The image is the raw acceleration waveform (amplitude versus time) of a rotating-machine vibration signal. Based on the visible evidence, which rotor condition applies: normal, misalignment, unbalance, looseness?
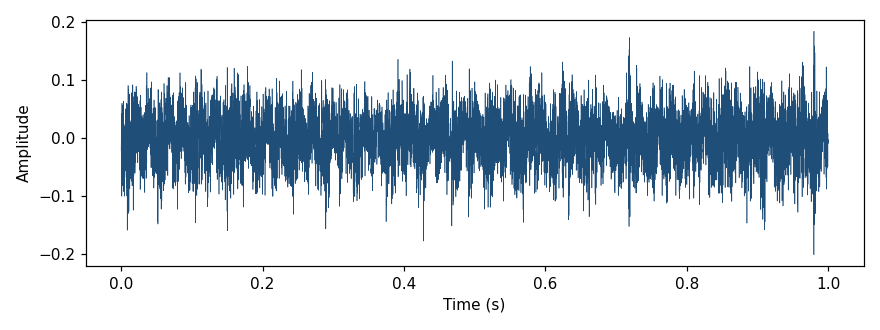
Answer: looseness